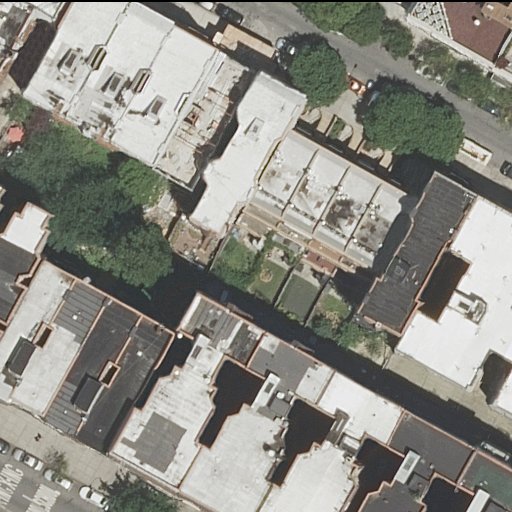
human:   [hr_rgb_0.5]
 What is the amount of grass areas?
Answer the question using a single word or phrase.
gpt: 0

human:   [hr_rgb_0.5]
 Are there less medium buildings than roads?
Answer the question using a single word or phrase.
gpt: no

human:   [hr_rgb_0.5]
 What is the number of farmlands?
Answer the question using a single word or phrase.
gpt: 0

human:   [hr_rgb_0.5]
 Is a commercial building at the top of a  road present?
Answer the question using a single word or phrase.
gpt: no

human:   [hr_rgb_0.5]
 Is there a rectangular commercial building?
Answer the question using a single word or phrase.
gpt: no

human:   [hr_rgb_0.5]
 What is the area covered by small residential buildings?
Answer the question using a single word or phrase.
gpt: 213m2

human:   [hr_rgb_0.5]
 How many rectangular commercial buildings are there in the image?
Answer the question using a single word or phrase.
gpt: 0

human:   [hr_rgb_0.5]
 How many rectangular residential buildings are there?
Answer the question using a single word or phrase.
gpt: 12

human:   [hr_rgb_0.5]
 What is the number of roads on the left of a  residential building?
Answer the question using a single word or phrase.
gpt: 2

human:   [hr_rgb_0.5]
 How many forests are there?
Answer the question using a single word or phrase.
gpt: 0

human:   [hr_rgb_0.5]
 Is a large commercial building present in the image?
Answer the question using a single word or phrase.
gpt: no

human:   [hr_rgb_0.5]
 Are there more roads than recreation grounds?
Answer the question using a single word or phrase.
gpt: yes

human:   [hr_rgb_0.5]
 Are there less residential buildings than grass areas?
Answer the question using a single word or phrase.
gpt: no

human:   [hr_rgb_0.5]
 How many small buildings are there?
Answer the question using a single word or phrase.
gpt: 6

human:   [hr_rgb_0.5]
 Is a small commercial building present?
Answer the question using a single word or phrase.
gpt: no

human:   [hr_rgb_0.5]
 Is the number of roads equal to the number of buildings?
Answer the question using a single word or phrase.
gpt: no

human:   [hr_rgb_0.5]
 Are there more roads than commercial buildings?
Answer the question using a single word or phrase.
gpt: yes

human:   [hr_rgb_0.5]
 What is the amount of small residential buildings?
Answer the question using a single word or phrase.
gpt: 6

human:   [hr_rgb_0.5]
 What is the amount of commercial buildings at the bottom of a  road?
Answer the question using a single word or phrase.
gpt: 0

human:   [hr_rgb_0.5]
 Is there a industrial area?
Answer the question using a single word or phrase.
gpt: no

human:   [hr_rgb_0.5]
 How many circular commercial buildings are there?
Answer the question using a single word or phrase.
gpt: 0

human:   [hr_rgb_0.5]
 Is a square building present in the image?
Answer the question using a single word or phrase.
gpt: no

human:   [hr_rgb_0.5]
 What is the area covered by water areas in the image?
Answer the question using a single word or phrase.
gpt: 0m2

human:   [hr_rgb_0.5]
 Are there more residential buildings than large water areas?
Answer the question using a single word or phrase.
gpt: yes

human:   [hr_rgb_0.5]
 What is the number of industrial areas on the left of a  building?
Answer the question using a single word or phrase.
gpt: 0

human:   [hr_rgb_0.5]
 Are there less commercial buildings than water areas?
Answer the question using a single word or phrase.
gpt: no

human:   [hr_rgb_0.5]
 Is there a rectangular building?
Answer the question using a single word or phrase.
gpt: yes

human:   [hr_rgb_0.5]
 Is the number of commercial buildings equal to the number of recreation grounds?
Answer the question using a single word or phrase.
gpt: yes

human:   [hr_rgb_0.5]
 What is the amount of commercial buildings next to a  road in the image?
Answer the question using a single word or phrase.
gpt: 0

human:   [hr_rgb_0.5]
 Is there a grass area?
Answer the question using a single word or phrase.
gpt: no

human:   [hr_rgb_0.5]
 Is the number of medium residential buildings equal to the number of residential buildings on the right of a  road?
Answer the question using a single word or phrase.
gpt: no

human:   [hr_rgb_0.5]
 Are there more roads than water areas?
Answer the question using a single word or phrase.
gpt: yes

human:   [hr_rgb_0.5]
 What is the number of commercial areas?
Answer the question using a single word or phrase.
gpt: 0

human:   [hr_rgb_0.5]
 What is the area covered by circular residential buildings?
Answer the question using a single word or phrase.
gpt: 0m2

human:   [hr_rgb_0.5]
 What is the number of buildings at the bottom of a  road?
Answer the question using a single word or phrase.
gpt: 19

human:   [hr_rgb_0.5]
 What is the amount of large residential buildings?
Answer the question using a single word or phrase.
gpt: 1